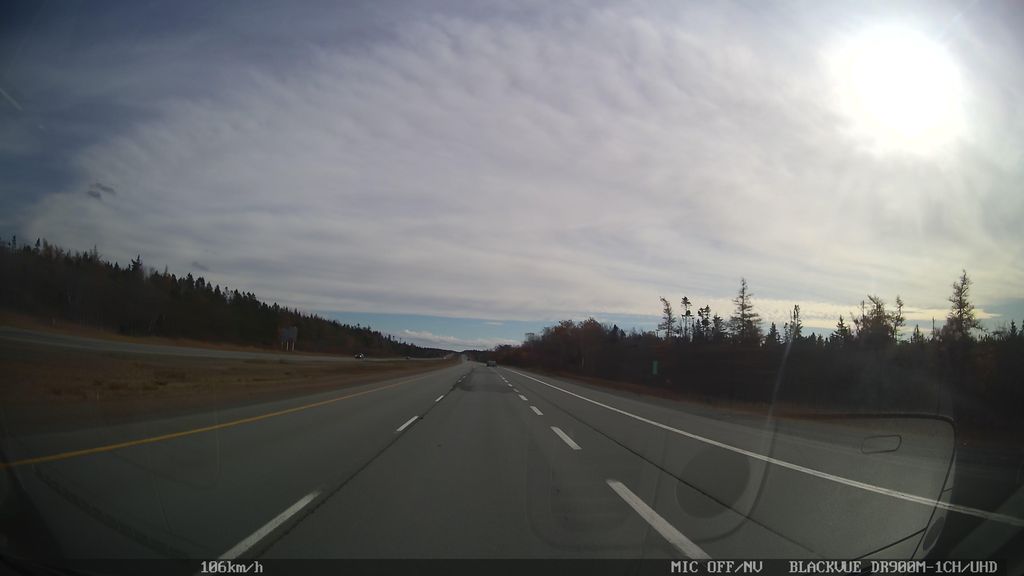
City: halifax